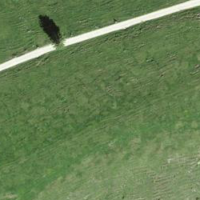
EUNIS habitat code: 24
Species observed at this site:
Tussilago farfara